Question: I want to use an advanced colorpicker dialog rather than google's default one
Thus, I decided to use following code from
(<URL>

--ColorPickerView.java(see the above link)
--CreativePainterActivity.java
'''
package jlab.creativePainter;
import java.io.*;
import java.util.*;
import com.google.ads.*;
import jlab.creativePainter.R;
import android.app.Activity;
import android.content.*;
import android.graphics.*;
import android.graphics.Bitmap.CompressFormat;
import android.graphics.PorterDuff.Mode;
import android.media.*;
import android.media.MediaScannerConnection.MediaScannerConnectionClient;
import android.net.*;
import android.os.*;
import android.util.*;
import android.view.*;
import android.view.ViewGroup.LayoutParams;
import android.widget.*;
//public class CreativePainterActivity extends Activity implements ColorPickerDialog.OnColorChangedListener {
public class CreativePainterActivity extends Activity implements ColorPickerView.OnColorChangedListener {
MyView vw;
public void onCreate(Bundle savedInstaneState) {
super.onCreate(savedInstaneState);
vw = new MyView(this);
setContentView(vw);
//addContentView(R.layout.main);
addContentView( LayoutInflater.from( this ).inflate( R.layout.main, null), new LayoutParams( LayoutParams.FILL_PARENT, LayoutParams.FILL_PARENT ) ) ;
//adMob
AdView adview = (AdView)findViewById(R.id.adView);
AdRequest re = new AdRequest();
re.setTesting(true);
adview.loadAd(re);
mPaint = new Paint();
mPaint.setAntiAlias(true);
mPaint.setDither(true);
mPaint.setColor(0xFFFF0000);
mPaint.setStyle(Paint.Style.STROKE);
mPaint.setStrokeJoin(Paint.Join.ROUND);
mPaint.setStrokeCap(Paint.Cap.ROUND);
mPaint.setStrokeWidth(12);
mEmboss = new EmbossMaskFilter(new float[] { 1, 1, 1 }, 0.4f, 6, 3.5f);
mBlur = new BlurMaskFilter(8, BlurMaskFilter.Blur.NORMAL);
//
Toast.makeText(this, "Draw it!", Toast.LENGTH_SHORT).show();
}
private Paint mPaint;
private MaskFilter mEmboss;
private MaskFilter mBlur;
public void colorChanged(int color) {
mPaint.setColor(color);
}
protected class MyView extends View {
private static final float MINP = 0.25f;
private static final float MAXP = 0.75f;
private Bitmap mBitmap, mBitmap2;
private Canvas mCanvas;
private Path mPath;
private Paint mBitmapPaint;
public MyView(Context context){
super(context);
///added by JLab
setDrawingCacheEnabled(true);
//
mPath = new Path();
mBitmapPaint = new Paint(Paint.DITHER_FLAG);
}
@Override
protected void onSizeChanged(int w, int h, int oldw, int oldh) {
super.onSizeChanged(w, h, oldw, oldh);
mBitmap = Bitmap.createBitmap(w, h, Bitmap.Config.ARGB_8888);
mCanvas = new Canvas(mBitmap);
}
public void onDraw(Canvas canvas){
canvas.drawColor(Color.BLACK);
//added from fingerPaint.java
//canvas.drawColor(0xFFAAAAAA);
canvas.drawBitmap(mBitmap, 0, 0, mBitmapPaint);
//added By JEON
canvas.drawPath(mPath, mPaint);
}
private float mX, mY;
private static final float TOUCH_TOLERANCE = 4;
private void touch_start(float x, float y) {
mPath.reset();
mPath.moveTo(x, y);
mX = x;
mY = y;
}
private void touch_move(float x, float y) {
float dx = Math.abs(x - mX);
float dy = Math.abs(y - mY);
if (dx >= TOUCH_TOLERANCE || dy >= TOUCH_TOLERANCE) {
mPath.quadTo(mX, mY, (x + mX)/2, (y + mY)/2);
mX = x;
mY = y;
}
}
private void touch_up() {
mPath.lineTo(mX, mY);
// commit the path to our offscreen
mCanvas.drawPath(mPath, mPaint);
// kill this so we don't double draw
mPath.reset();
}
@Override
public boolean onTouchEvent(MotionEvent event) {
float x = event.getX();
float y = event.getY();
switch (event.getAction()) {
case MotionEvent.ACTION_DOWN:
touch_start(x, y);
invalidate();
break;
case MotionEvent.ACTION_MOVE:
touch_move(x, y);
invalidate();
break;
case MotionEvent.ACTION_UP:
touch_up();
invalidate();
break;
}
return true;
}
//clear method
public void clear() {
if (mCanvas != null) {
int color;
color = mPaint.getColor();
mPaint.setColor(Color.BLACK);
mCanvas.drawPaint(mPaint);
invalidate();
mPaint.setColor(color);
//mFadeSteps = MAX_FADE_STEPS;
}
}
}//end of the class MyView
//Menu Items
private static final int COLOR_MENU_ID = Menu.FIRST;
private static final int CLEAR_MENU_ID = Menu.FIRST + 1;
// private static final int EMBOSS_MENU_ID = Menu.FIRST + 2;
private static final int LOAD_MENU_ID = Menu.FIRST + 2;
private static final int BLUR_MENU_ID = Menu.FIRST + 3;
private static final int ERASE_MENU_ID = Menu.FIRST + 4;
// private static final int SRCATOP_MENU_ID = Menu.FIRST + 5;
private static final int SAVE_MENU_ID = Menu.FIRST + 5;
@Override
public boolean onCreateOptionsMenu(Menu menu) {
super.onCreateOptionsMenu(menu);
menu.add(0, COLOR_MENU_ID, 0, "Color").setShortcut('3', 'c');
menu.add(0, CLEAR_MENU_ID, 0, "Clear").setShortcut('4', 's');
// menu.add(0, EMBOSS_MENU_ID, 0, "Emboss").setShortcut('4', 's');
menu.add(0, LOAD_MENU_ID, 0, "LOAD").setShortcut('5', 'z');
menu.add(0, BLUR_MENU_ID, 0, "Blur").setShortcut('5', 'z');
menu.add(0, ERASE_MENU_ID, 0, "Erase").setShortcut('5', 'z');
// menu.add(0, SRCATOP_MENU_ID, 0, "SrcATop").setShortcut('5', 'z');
menu.add(0, SAVE_MENU_ID, 0, "SAVE").setShortcut('5', 'z');
/**** Is this the mechanism to extend with filter effects?
Intent intent = new Intent(null, getIntent().getData());
intent.addCategory(Intent.CATEGORY_ALTERNATIVE);
menu.addIntentOptions(
Menu.ALTERNATIVE, 0,
new ComponentName(this, NotesList.class),
null, intent, 0, null);
*****/
return true;
}
@Override
public boolean onPrepareOptionsMenu(Menu menu) {
super.onPrepareOptionsMenu(menu);
return true;
}
@Override
public boolean onOptionsItemSelected(MenuItem item) {
mPaint.setXfermode(null);
mPaint.setAlpha(0xFF);
File imageFileFolder;
File imageFileName;
switch (item.getItemId()) {
case COLOR_MENU_ID:
//new ColorPickerDialog(this, this, mPaint.getColor()).show();
new ColorPickerView(this).draw(vw.mCanvas);
return true;
case CLEAR_MENU_ID:
vw.clear();
return true;
/*
case EMBOSS_MENU_ID:
if (mPaint.getMaskFilter() != mEmboss) {
mPaint.setMaskFilter(mEmboss);
} else {
mPaint.setMaskFilter(null);
}
return true;
*/
case LOAD_MENU_ID:
/*
String sdLPath;
sdLPath = Environment.getExternalStorageDirectory().getAbsolutePath() + "/";
Bitmap bitmap = BitmapFactory.decodeFile(sdLPath+"image.jpeg");
vw.clear();
vw.mCanvas.drawBitmap(bitmap, 0, 0, vw.mBitmapPaint);
invalidate();
*/
vw.clear();
//vw.invalidate();
Intent intent = new Intent(Intent.ACTION_PICK,
android.provider.MediaStore.Images.Media.EXTERNAL_CONTENT_URI);
startActivityForResult(intent, 0);
return true;
case BLUR_MENU_ID:
if (mPaint.getMaskFilter() != mBlur) {
mPaint.setMaskFilter(mBlur);
} else {
mPaint.setMaskFilter(null);
}
return true;
case ERASE_MENU_ID:
mPaint.setXfermode(new PorterDuffXfermode(PorterDuff.Mode.CLEAR));
return true;
/*
case SRCATOP_MENU_ID:
mPaint.setXfermode(new PorterDuffXfermode(PorterDuff.Mode.SRC_ATOP));
mPaint.setAlpha(0x80);
return true;
*/
case SAVE_MENU_ID:
//added by JLab
Bitmap b = vw.getDrawingCache();
//vw.destroyDrawingCache();
imageFileFolder = new File(Environment.getExternalStorageDirectory(),"CreativePainter");
imageFileFolder.mkdir();
FileOutputStream out = null;
Calendar c = Calendar.getInstance();
String date = fromInt(c.get(Calendar.MONTH))
+ fromInt(c.get(Calendar.DAY_OF_MONTH))
+ fromInt(c.get(Calendar.YEAR))
+ fromInt(c.get(Calendar.HOUR_OF_DAY))
+ fromInt(c.get(Calendar.MINUTE))
+ fromInt(c.get(Calendar.SECOND));
imageFileName = new File(imageFileFolder, date.toString() + ".jpg");
try
{
out = new FileOutputStream(imageFileName);
b.compress(Bitmap.CompressFormat.JPEG, 95, out);
//out.flush();
//out.close();
Toast.makeText(this, imageFileName.toString(), Toast.LENGTH_SHORT).show();
scanPhoto(imageFileName.toString());
vw.destroyDrawingCache();
//out = null;
} catch (Exception e)
{
Toast.makeText(this, "An error has occured", Toast.LENGTH_SHORT).show();
}
/////
return true;
}//end SWITCH
return super.onOptionsItemSelected(item);
}
@Override
protected void onActivityResult(int requestCode, int resultCode, Intent data) {
// TODO Auto-generated method stub
super.onActivityResult(requestCode, resultCode, data);
//Toast.makeText(this, Integer.toString(requestCode), Toast.LENGTH_SHORT).show();
//Toast.makeText(this, Integer.toString(resultCode), Toast.LENGTH_SHORT).show();
if (resultCode == RESULT_OK){
Uri targetUri = data.getData();
Bitmap bitmap;
Bitmap bitmap2;
//resize the image
Display display = getWindowManager().getDefaultDisplay();
int width = display.getWidth();
int height = display.getHeight();
try {
bitmap = BitmapFactory.decodeStream(getContentResolver().openInputStream(targetUri));
//resize
bitmap2 = Bitmap.createScaledBitmap(bitmap, width, height, true);
vw.mCanvas.drawBitmap(bitmap2, 0, 0, vw.mBitmapPaint);
//invalidate();
} catch (FileNotFoundException e) {
// TODO Auto-generated catch block
Toast.makeText(this, "File Not Found!", Toast.LENGTH_SHORT).show();
}
}
vw.invalidate();
}//end of the onActivityResult method
//scanPhoto method
private MediaScannerConnection msConn;
public void scanPhoto(final String imageFileName)
{
msConn = new MediaScannerConnection(this, new MediaScannerConnectionClient()
{
public void onMediaScannerConnected()
{
msConn.scanFile(imageFileName, null);
Log.i("msClient obj in Photo Utility","connection established");
}
public void onScanCompleted(String path, Uri uri)
{
Log.i("msClient obj in Photo Utility","scan completed");
}
});
msConn.connect();
}
///added
public String fromInt(int val)
{
return String.valueOf(val);
}
public void onColorChanged(int color) {
// TODO Auto-generated method stub
}
}//end of the class CreativePainterActivity
'''
However, after put the application to the android device
it shows error(log cat)
'''
09-01 05:08:02.617: E/AndroidRuntime(15718): FATAL EXCEPTION: main
09-01 05:08:02.617: E/AndroidRuntime(15718): java.lang.NullPointerException
09-01 05:08:02.617: E/AndroidRuntime(15718): at jlab.creativePainter.ColorPickerView.onDraw(ColorPickerView.java:195)
09-01 05:08:02.617: E/AndroidRuntime(15718): at android.view.View.draw(View.java:13458)
09-01 05:08:02.617: E/AndroidRuntime(15718): at jlab.creativePainter.CreativePainterActivity.onOptionsItemSelected(CreativePainterActivity.java:228)
...
'''
I think that the error may occured by the following statement
'''
switch (item.getItemId()) {
case COLOR_MENU_ID:
//new ColorPickerDialog(this, this, mPaint.getColor()).show();
**new ColorPickerView(this).draw(vw.mCanvas);**
return true;
'''
How can I fix it?
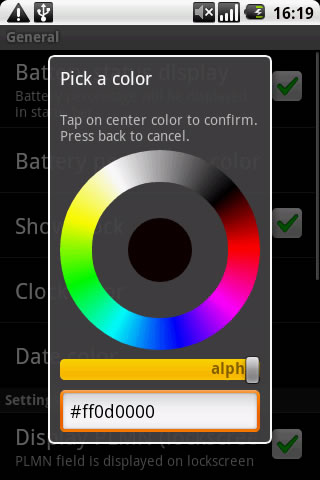
Answer: If I understand correctly in ColorPickerView there is method onDraw:
'''
@Override
protected void onDraw(Canvas canvas) {
if (mDrawingRect.width() <= 0 || mDrawingRect.height() <= 0) {
return;
}
drawSatValPanel(canvas);
drawHuePanel(canvas);
drawAlphaPanel(canvas);
}
'''
As you can see there is mDrawingRect object(he is null). He is initialized in onSizeChanged
'''
@Override
protected void onSizeChanged(int w, int h, int oldw, int oldh) {
super.onSizeChanged(w, h, oldw, oldh);
mDrawingRect = new RectF();
mDrawingRect.left = mDrawingOffset + getPaddingLeft();
mDrawingRect.right = w - mDrawingOffset - getPaddingRight();
mDrawingRect.top = mDrawingOffset + getPaddingTop();
mDrawingRect.bottom = h - mDrawingOffset - getPaddingBottom();
setUpSatValRect();
setUpHueRect();
setUpAlphaRect();
}
'''
So if you call draw() immediately before adding view to layout onSizeChanged isn't called. Initialize mDrawindRect in constructor or don't call draw() method before adding to layout.